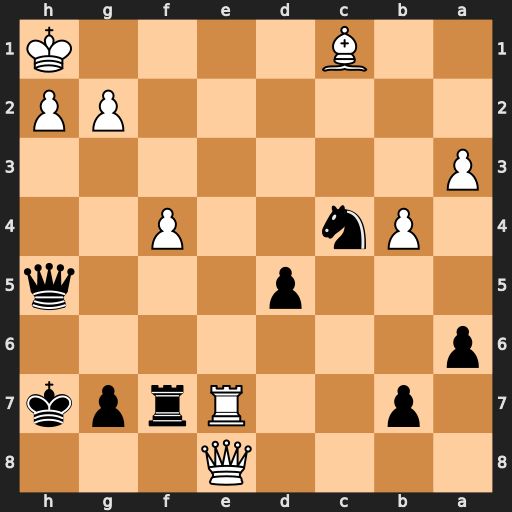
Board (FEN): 4Q3/1p2Rrpk/p7/3p3q/1Pn2P2/P7/6PP/2B4K
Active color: b
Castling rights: -
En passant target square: -
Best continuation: Nd6 Re5 Qd1+ Re1 Qxc1 Rxc1 Nxe8